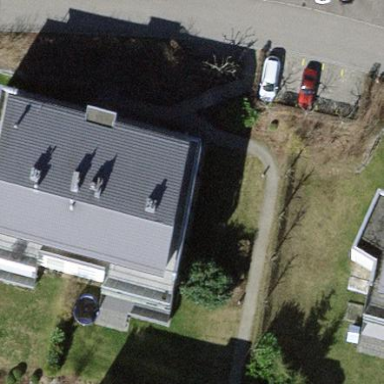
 oriented along and colored in grey. The building itself is white."